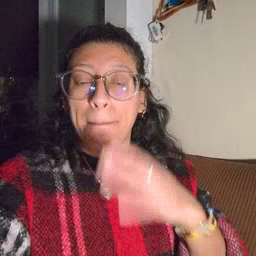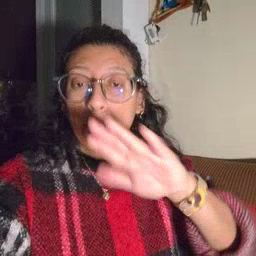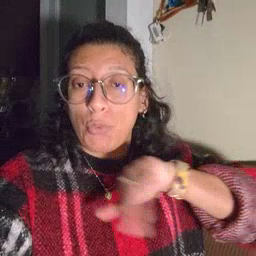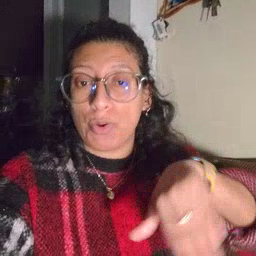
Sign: pool